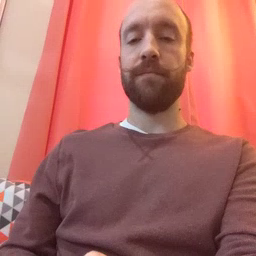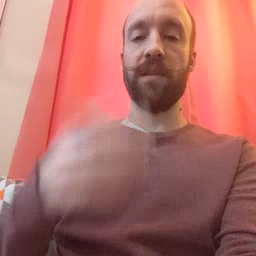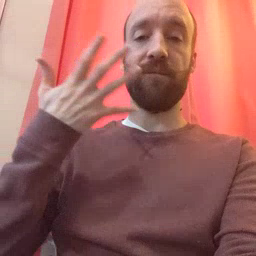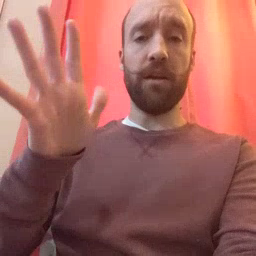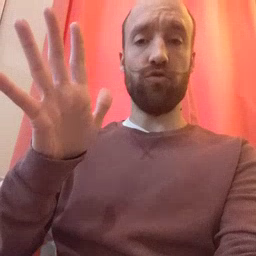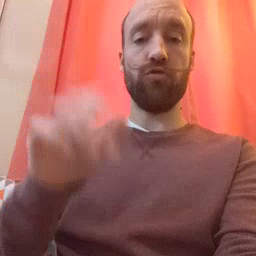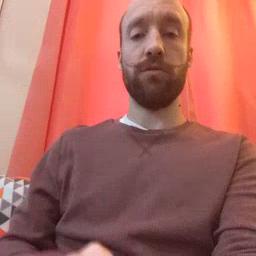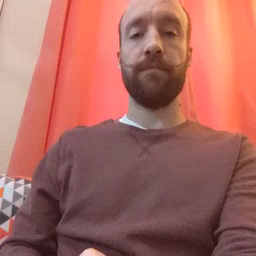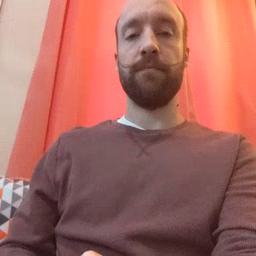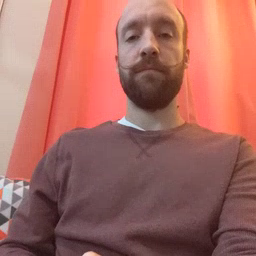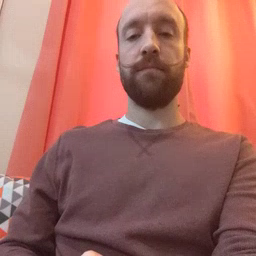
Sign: finish